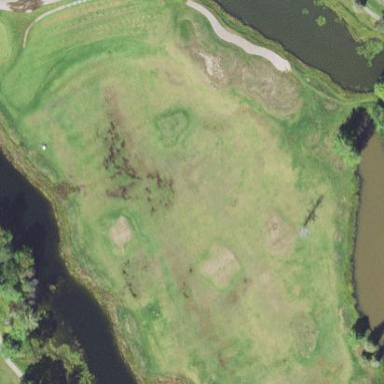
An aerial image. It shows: Picturesque scene of golf course with lateral water hazard.